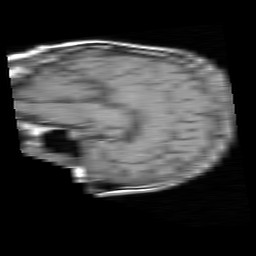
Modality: T1w
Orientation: sagittal
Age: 61
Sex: male
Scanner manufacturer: philips
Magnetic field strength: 1.5 T
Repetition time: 0.55 s
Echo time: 0.015 s